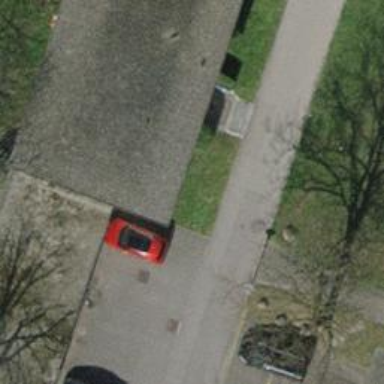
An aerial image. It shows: Bollard barrier.